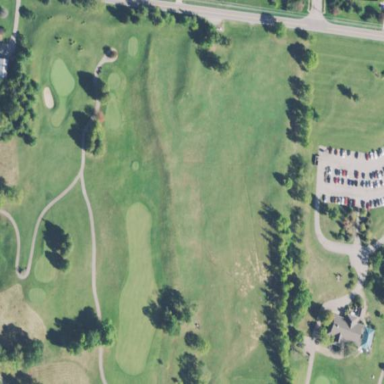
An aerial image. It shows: Driving range for golf on grass.